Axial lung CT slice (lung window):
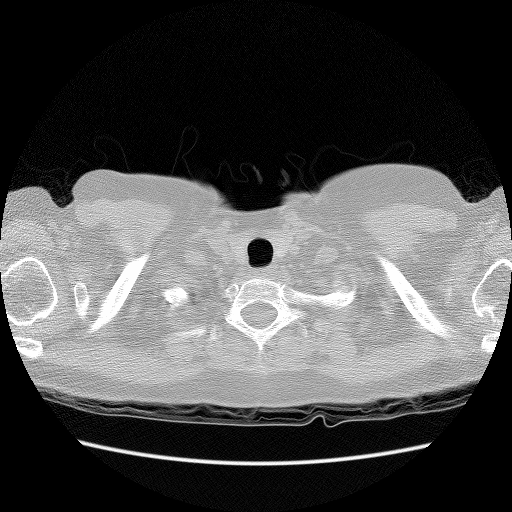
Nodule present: no